Question: I'm making a Jquery popup / dialog and I've manged to position it on the page at a click so that the div renders over the other elements but the page is transparent and when I drag it, I can drag it upwards and downwards but when I drag it sideways it resizes instead of moves. can you tell me what I could do to resolve these 2 issues?
It looks like this

My popup HTML is
'''
<!DOCTYPE HTML PUBLIC "-//W3C//DTD HTML 4.01 Transitional//EN">
<html>
<head>
<title>popup</title>
<meta http-equiv="Content-Type" content="text/html; charset=ISO-8859-1">
</head>
<body>
<table width="100%" border="0" cellspacing="0" cellpadding="2" align="center" class="TB_nb">
<tr>
<td colspan="3" class="pusher TB_nb"><h2>Sok person/foretag</h2>
</td>
<td><a href="javascript:void(0)" onclick="document.getElementById('popupSokNamn').style.display = 'none';" >X</a></td>
</tr>
</table>
<br><br>
<h2 class="pusher">Sok person/foretag</h2>
<div id="Vsok">
<div style="text-align: right; width: 100%; padding-right: 5%; padding-top: 5px;">
<span onClick="getElementById('sokF').style.display='', getElementById('bottomA').style.display='none', getElementById('bottomV').style.display='', getElementById('Vsok').style.display='none'" class="link_sm">Visa s&ouml;kformul&auml;r</span>
</div>
</div>
<div id="sokF">
<div style="text-align: right; width: 100%; padding-right: 5%; padding-top: 5px;; padding-bottom: 5px;">
<span onClick="getElementById('sokF').style.display='none', getElementById('bottomA').style.display='none', getElementById('bottomV').style.display='', getElementById('Vsok').style.display=''" class="link_sm">D&ouml;lj s&ouml;kformul&auml;r</span>
</div>
<div style="width: 100%; margin-left: 15px; margin-right: 80px;" class="fontS80">
<fieldset style="border: 1px solid Grey; display:inline;"><legend class="small">Fysisk</legend>
<div class="fl30">&nbsp;F&ouml;rnamn:</div>
<div class="fl50"><input type="text" size="60" name="searchFornamn" onkeyup="doSubmitByEnter('Namnsokning', 'search')"></div>
<div class="clear"></div>
<div class="fl30">&nbsp;Efternamn:</div>
<div class="fl50"><input type="text" size="60" name="searchEfternamn" onkeyup="doSubmitByEnter('Namnsokning', 'search')"></div>
</fieldset>
<fieldset style="border: 1px solid Grey; display:inline;"><legend class="small">Juridisk</legend>
<div class="fl30">&nbsp;F&ouml;retag:</div>
<div class="fl50"><input type="text" size="60" name="searchForetag" onkeyup="doSubmitByEnter('Namnsokning', 'search')"></div>
<div class="clear"></div>
<div class="fl30">&nbsp;Organisationsnummer:</div>
<div class="fl50"><input type="text" size="60" name="searchOrgNummer" onkeyup="doSubmitByEnter('Namnsokning', 'search')"></div>
</fieldset> <br><br>
<!-- <div class="fl30">Attention, c/o etc.:</div>
<div class="fl50"><input type="text" size="60"></div>
<div class="clear"></div>
<div class="fl30">Postadress:</div>
<div class="fl50"><input type="text" size="60"></div>
<div class="clear"></div>
<div class="fl30">Postnummer:</div>
<div class="fl50"><input type="text" size="30"></div>
<div class="clear"></div> -->
<div class="fl30">Postort:</div>
<div class="fl50"><input type="text" size="40" name="searchPostort" onkeyup="doSubmitByEnter('Namnsokning', 'search')"></div>
<div class="clear"></div>
<div class="fl30">Land:</div>
<div class="fl50"><input type="text" size="2" name="searchLandKod" onkeyup="doSubmitByEnter('Namnsokning', 'search')">&nbsp;
<select name="searchLand" onkeyup="doSubmitByEnter('Namnsokning', 'search')">
<option value="1" SELECTED></option>
<option value="2"></option>
<option value="3"></option>
<option value="4"></option>
<option value="5">---------------------------------</option>
</select></div>
<div class="clear"></div>
<!-- <div class="fl30">Region:</div>
<div class="fl20"><select name="">
<option value="1" SELECTED></option>
<option value="2"></option>
<option value="3"></option>
<option value="4"></option>
<option value="5">-----------------------------------------------</option>
</select></div>
<div class="clear"></div>
<div class="fl30">Tel:</div>
<div class="fl50"><input type="text" size="40"></div>
<div class="clear"></div>
<div class="fl30">Fax:</div>
<div class="fl50"><input type="text" size="40"></div>
<div class="clear"></div>
<div class="fl30">E-post:</div>
<div class="fl50"><input type="text" size="60"></div>
<div class="clear"></div>
-->
<div class="fl50">&nbsp;</div>
<div class="fl5"><input type="button" value="Rensa"></div>
<div class="fl10"><input type="button" value=" S&ouml;k " onclick="javascript:doSubmit('Namnsokning', 'search')"></div>
<div class="clear">&nbsp;</div>
<div class="clear">&nbsp;</div>
</div>
</div>
<table width="100%" border="0" cellspacing="0" cellpadding="4" align="center">
<tr>
<td><h3>Sokresultat:</h3></td>
<td>&nbsp;</td>
<td>&nbsp;</td>
<td>&nbsp;</td>
</tr>
<tr>
<td colspan="4">En massa text <span class="link">Hj&auml;lp!</span> </td>
</tr>
<tr>
<td><input type="button" value="Visa alla"></td>
<td>&nbsp;</td>
<td>&nbsp;</td>
<td>&nbsp;</td>
</tr>
<tr class="smallb">
<td>Antal &auml;renden: 527</td>
<td>&nbsp;</td>
<td>Visa &auml;renden: &#60;&#60; 1-200 201-400 401-527 &#62;&#62; </td>
<td>&nbsp;</td>
</tr>
</table>
<table width="100%" cellspacing="0" align="center" class="sortable" id="unique_id">
<tr>
<th class="thkant">F&ouml;rnamn</th>
<th class="thkant">Efternamn</th>
<th class="thkant">Adress</th>
<th class="thkant">Postnr</th>
<th class="thkant">Postort</th>
<th class="thkant">Region</th>
<th class="thkant">Land</th>
<th class="thkant">Telefonnummer</th>
</tr>
</table>
<div id="bottomV">
<table width="100%" align="center">
<tr>
<td align="left"><input type="button" id="visaknapp" value="Visa" disabled style="width:150px;" onClick="getElementById('sokR').style.display='', getElementById('bottomA').style.display='', getElementById('bottomV').style.display='none', getElementById('Vsok').style.display='', getElementById('sokF').style.display='none'"></td>
<td align="right"><input type="button" value="Avbryt" style="width:150px;" class="checkmargin"><input type="button" value="Infoga" disabled style="width:150px;"></td>
</tr>
</table>
</div>
<div id="bottomA" style="display: none">
<table width="100%" align="center">
<tr>
<td align="left"><input type="button" value="&Auml;ndra i register" style="width:150px;"></td>
<td align="right"><input type="button" value="Avbryt" style="width:150px;" class="checkmargin"><input type="button" value="Infoga" style="width:150px;"></td>
</tr>
</table>
</body>
</html>
'''
The CSS is
'''
.newpopup {
position: absolute;
top:50%;
left:50%;
}
'''
The Javascript is
'''
function popup() {
alert('test');
var popup = $('.newpopup');
popup.draggable();
popup.resizable();
//popup.html('<p>Where is pancakes house?</p>');
//popup.show('fast');
$.get('/PandoraArendeWeb/popup.jsp', function(data) {
popup.html(data);
popup.show('fast');
});
var screen_width = $(document).width();
var screen_height = $(document).height();
var box_width = popup.width();
var box_height = popup.height();
var top = (screen_height - box_height) / 2; // you might like to subtract a little to position it slightly higher than half way
var left = (screen_width - box_width) / 2;
popup.css({ 'position': 'absolute', 'top':top, 'left':left });
}
$(document).ready(function(){
$('button').click(function(){
popup();
});
})
'''
Please tell me how to
1) make the popup not transparent
2) make the popup sideways draggable
The HTML that actually activates the popup is trivial:
'''
<div class='newpopup'>
</div>
<button>popup</button>
'''
Thank you
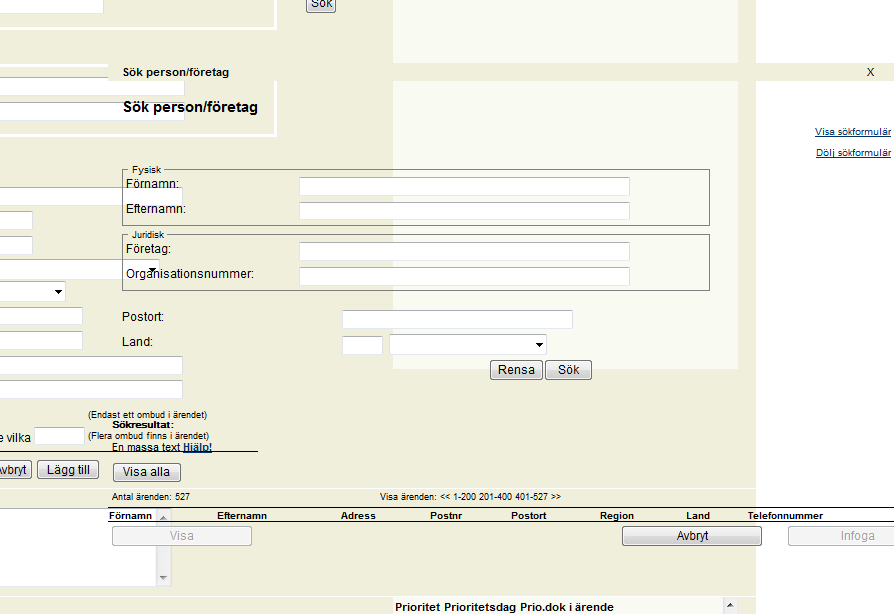
Answer: Ok I created simple test case using jsfiddle <URL>, if your ajax call falls it will not popup. in the test case it will alert "Error".
HTML:
'''
<button>popup</button>
<div class='newpopup'>
</div>
'''
jQuery:
'''
function popup() {
alert('opening popup');
var popup = $('.newpopup');
popup.draggable();
popup.resizable();
//popup.html('<p>Where is pancakes house?</p>');
//popup.show('fast');
//Comment me out and use the version below to show working
$.ajax({url:'/PandoraArendeWeb/popup.jsp',
error: function() {
alert('Error');
},
success: function(data) {
popup.html("test");
popup.show('fast');
}
}
);
/*
popup.html("test");
popup.show('fast');
*/
var screen_width = $(document).width();
var screen_height = $(document).height();
var box_width = popup.width();
var box_height = popup.height();
var top = (screen_height - box_height) / 2; // you might like to subtract a little to position it slightly higher than half way
var left = (screen_width - box_width) / 2;
popup.css({ 'position': 'absolute', 'top':top, 'left':left });
}
$(document).ready(function(){
$('button').click(function(){
popup();
});
})
'''
CSS:
'''
.newpopup {
position: absolute;
top:50%;
left:50%;
background-color:#ff0; //Yellow
}
'''
Just remembered try commenting out the ajax and use the bit below. the popup shows and you can drag it :)